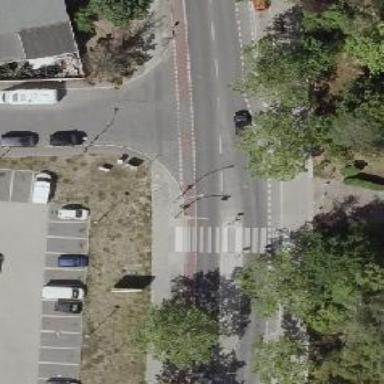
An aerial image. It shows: Tertiary road with asphalt surface. The road has lane markings with lane designated for left-side cycleway along with sidewalks on both sides.